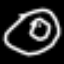
Label: donut